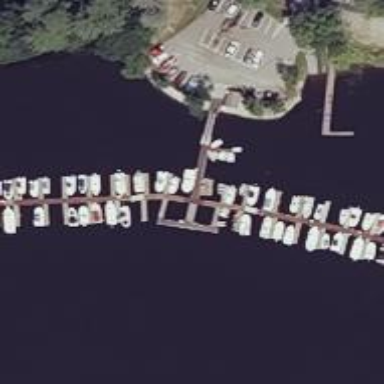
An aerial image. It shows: Man-made pier.